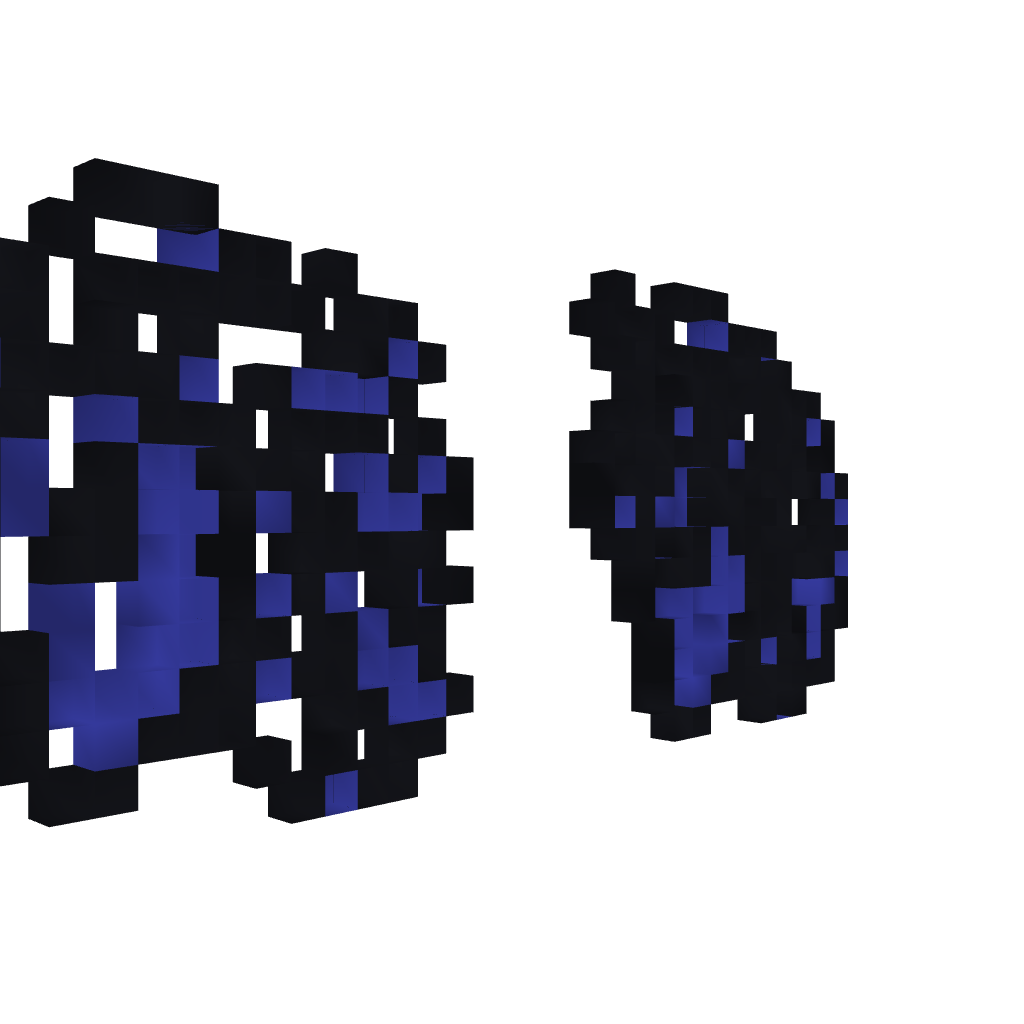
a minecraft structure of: Medusa Head from Castlevania 1